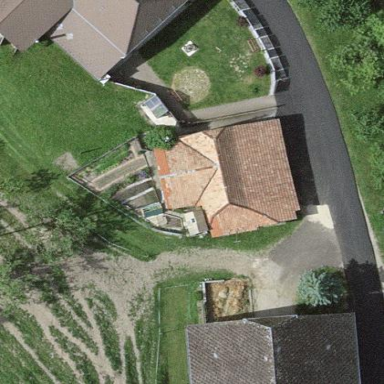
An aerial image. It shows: Rural barn.